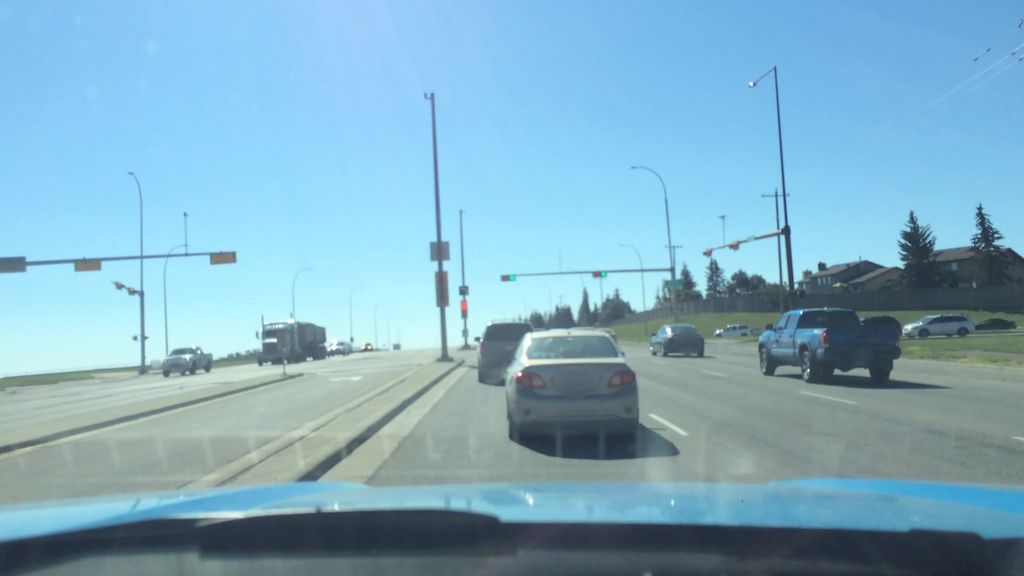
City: calgary